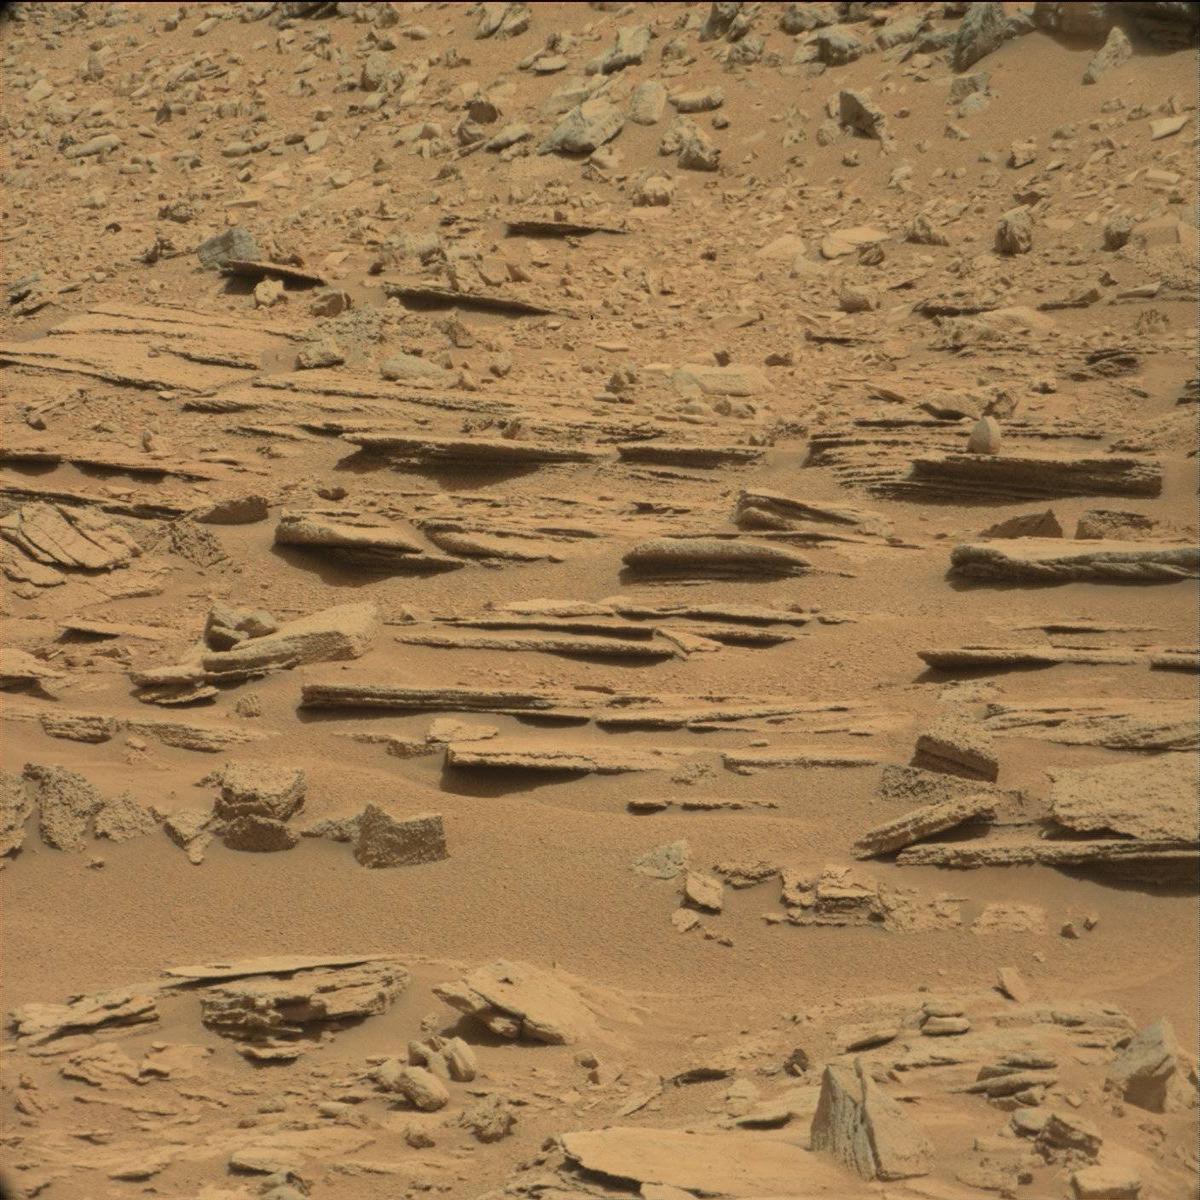
Terrain classes present: Bedrock, Sand / Soil